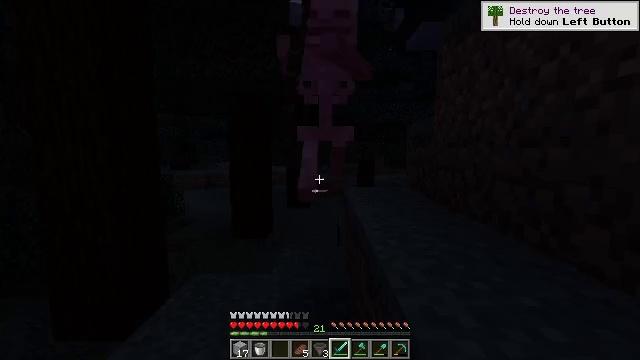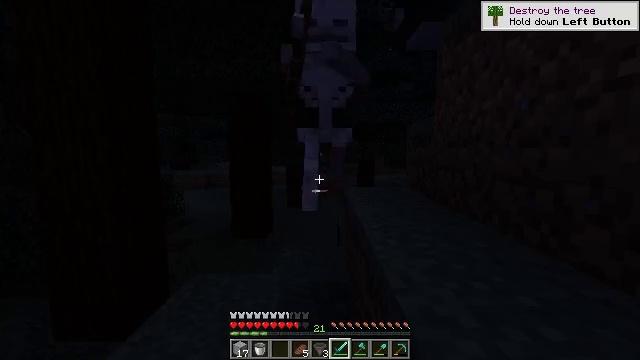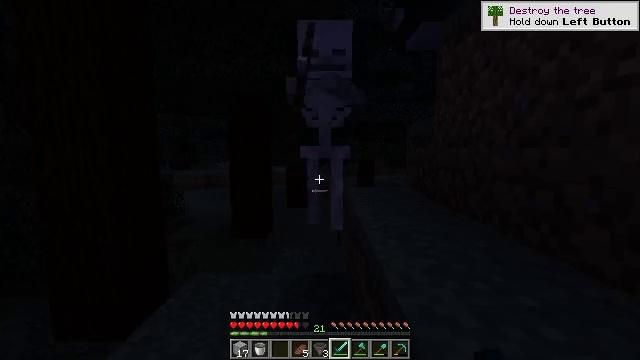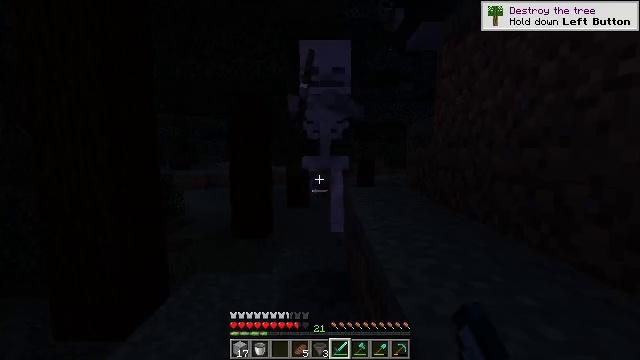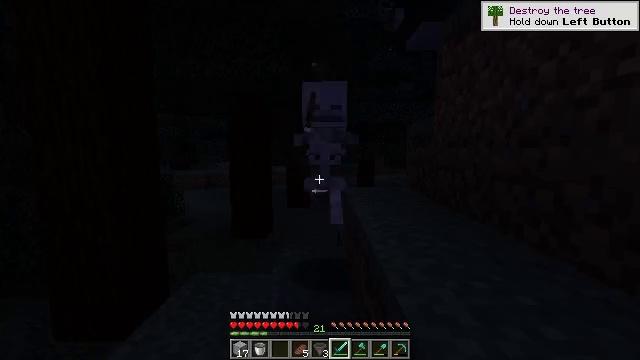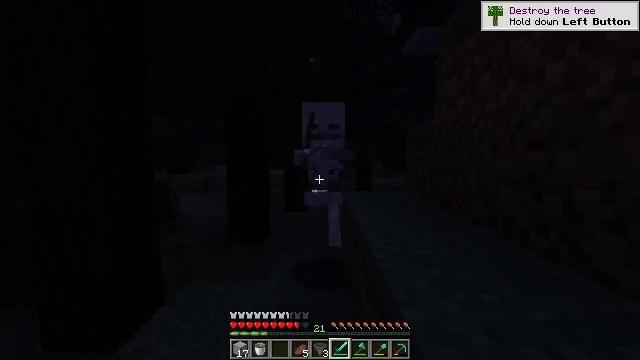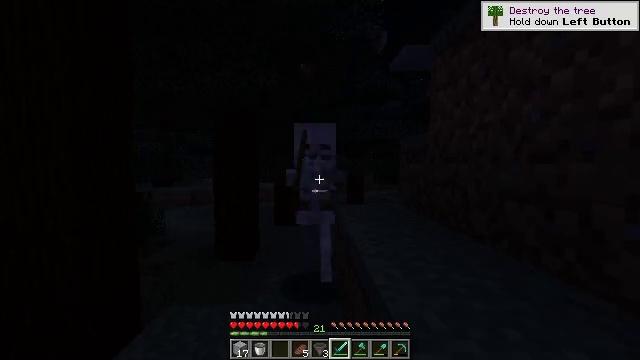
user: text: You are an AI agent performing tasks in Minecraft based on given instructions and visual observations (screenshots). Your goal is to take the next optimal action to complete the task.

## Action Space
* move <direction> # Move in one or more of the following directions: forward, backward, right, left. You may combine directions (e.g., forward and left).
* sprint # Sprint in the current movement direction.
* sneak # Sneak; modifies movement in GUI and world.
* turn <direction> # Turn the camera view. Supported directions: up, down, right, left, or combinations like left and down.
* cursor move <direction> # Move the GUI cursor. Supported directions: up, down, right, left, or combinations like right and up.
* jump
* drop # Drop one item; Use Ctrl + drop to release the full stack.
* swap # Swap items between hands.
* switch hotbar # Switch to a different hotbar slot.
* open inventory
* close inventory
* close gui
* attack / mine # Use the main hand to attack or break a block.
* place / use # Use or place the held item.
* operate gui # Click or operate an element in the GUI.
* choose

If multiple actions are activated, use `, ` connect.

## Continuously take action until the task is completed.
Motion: motion action
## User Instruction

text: Kill a skeleton.
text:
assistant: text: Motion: no_op
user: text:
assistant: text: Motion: attack / mine
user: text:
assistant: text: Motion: attack / mine
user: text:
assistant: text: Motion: attack / mine
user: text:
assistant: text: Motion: move forward, attack / mine
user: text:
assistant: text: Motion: move forward, turn right and up
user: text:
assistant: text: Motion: no_op